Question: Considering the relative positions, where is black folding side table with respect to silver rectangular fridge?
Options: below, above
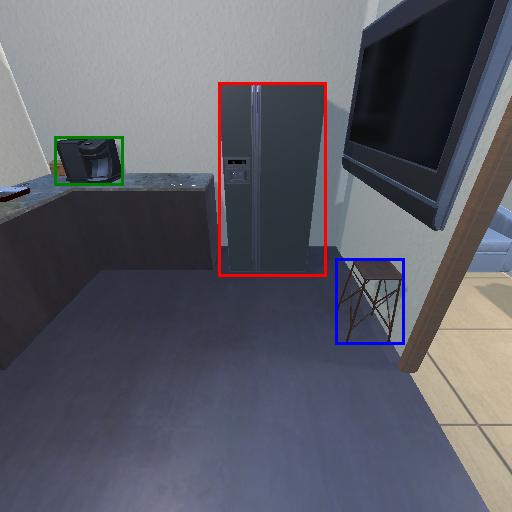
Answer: below